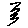
Label: zigzag